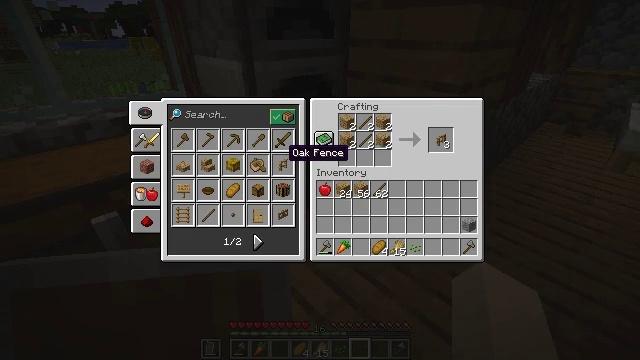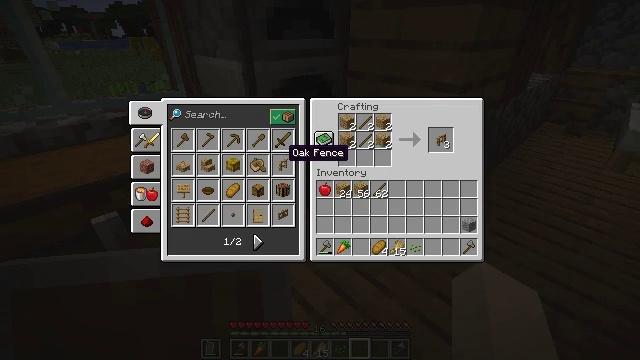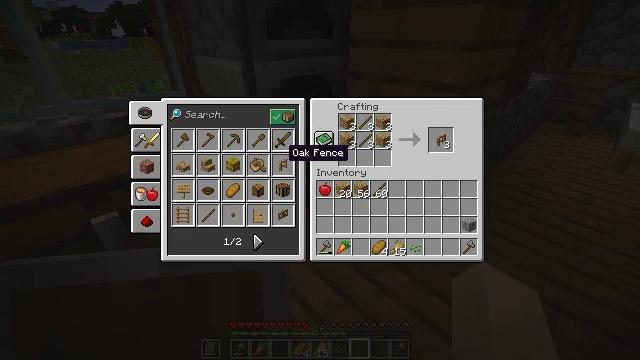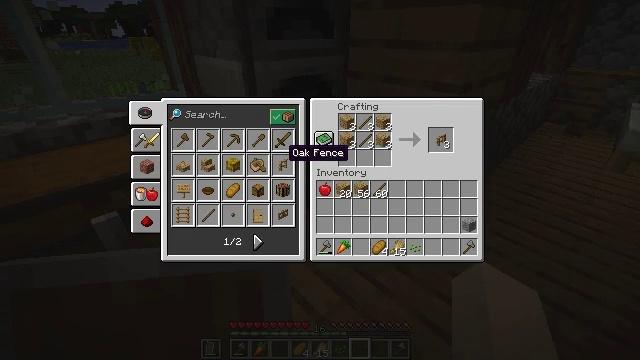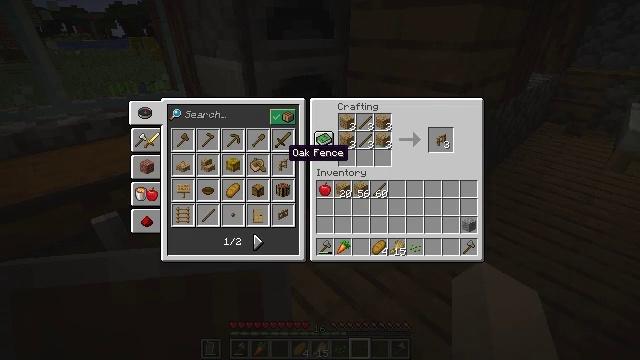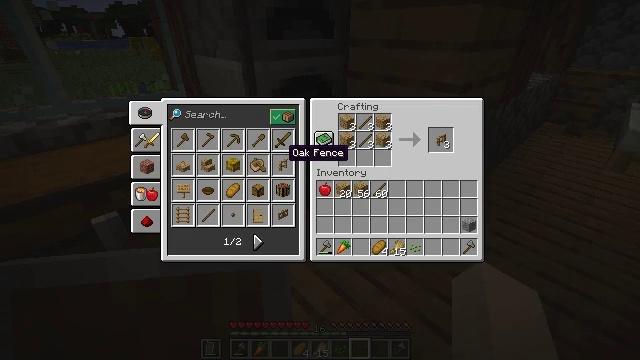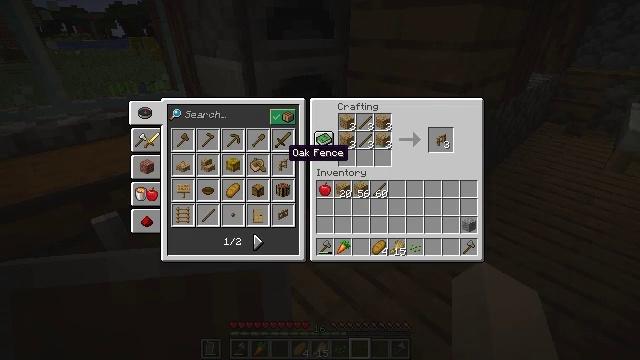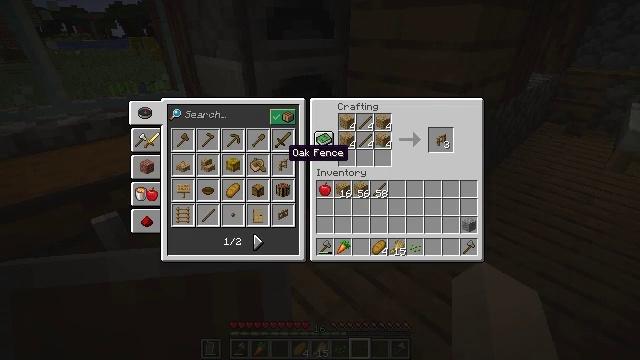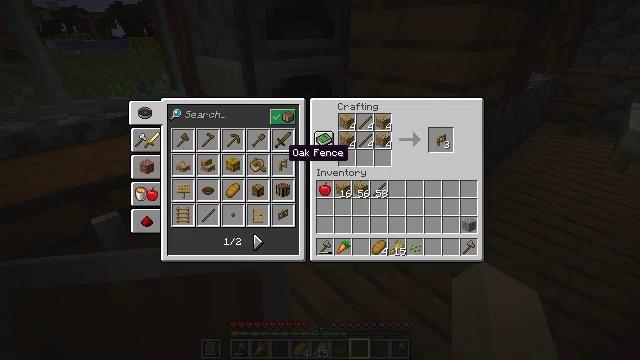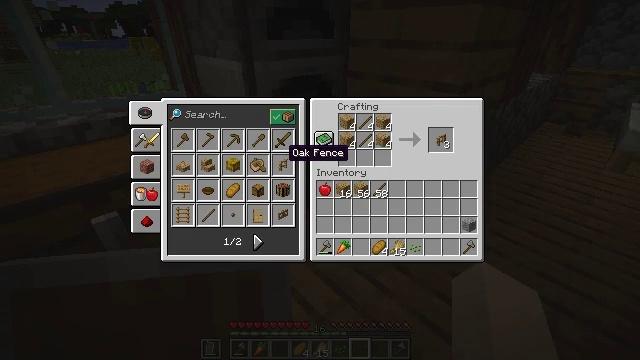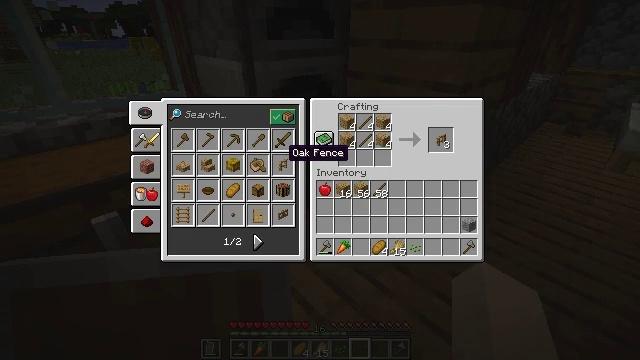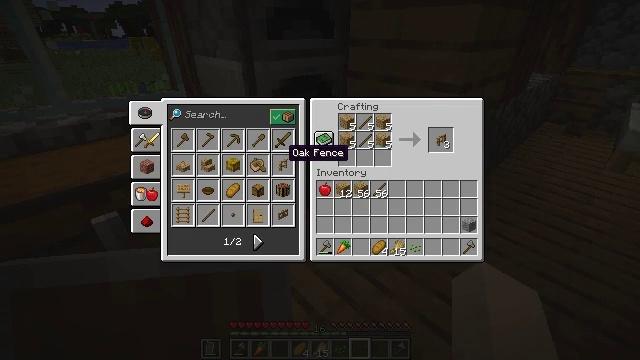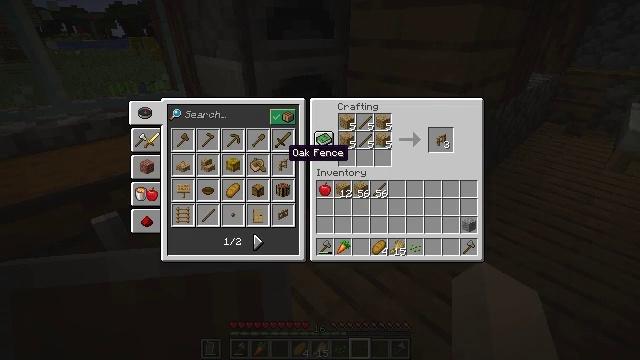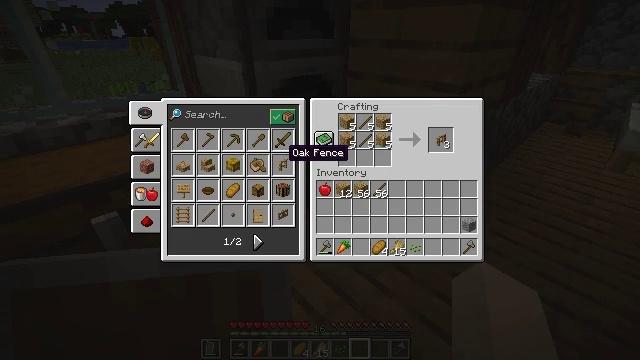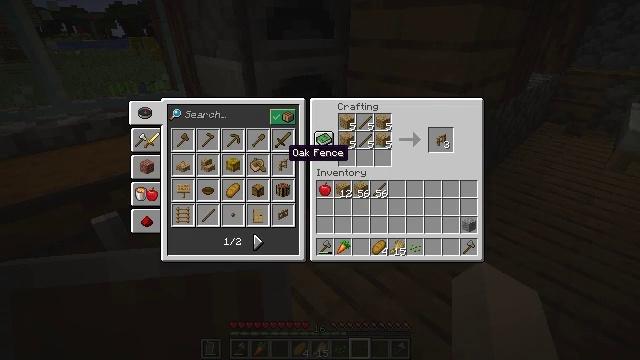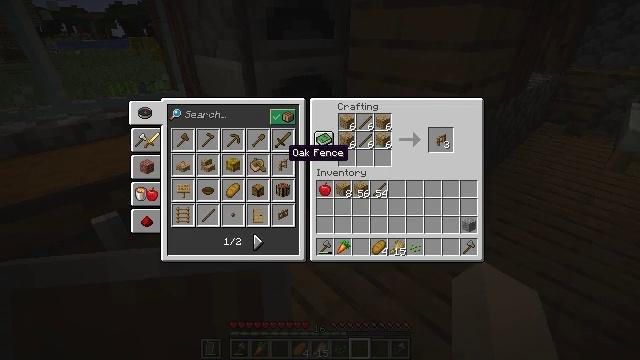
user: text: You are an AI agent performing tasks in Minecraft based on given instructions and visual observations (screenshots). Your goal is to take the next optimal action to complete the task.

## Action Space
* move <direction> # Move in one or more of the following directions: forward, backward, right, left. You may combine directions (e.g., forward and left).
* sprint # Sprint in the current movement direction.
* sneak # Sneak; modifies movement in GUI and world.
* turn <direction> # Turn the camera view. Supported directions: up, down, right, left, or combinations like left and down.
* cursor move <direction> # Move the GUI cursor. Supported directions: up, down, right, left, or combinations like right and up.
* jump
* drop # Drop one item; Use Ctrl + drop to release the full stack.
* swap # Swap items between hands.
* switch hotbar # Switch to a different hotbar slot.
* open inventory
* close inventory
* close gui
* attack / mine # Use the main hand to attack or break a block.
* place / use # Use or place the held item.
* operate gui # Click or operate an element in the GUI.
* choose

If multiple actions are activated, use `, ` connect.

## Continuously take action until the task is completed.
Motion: motion action
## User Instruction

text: Use oak materials and sticks to make an oak fence.
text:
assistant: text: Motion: operate gui
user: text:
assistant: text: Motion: operate gui
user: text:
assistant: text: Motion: operate gui
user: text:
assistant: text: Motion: no_op
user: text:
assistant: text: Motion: operate gui
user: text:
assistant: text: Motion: operate gui
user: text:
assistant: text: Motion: operate gui
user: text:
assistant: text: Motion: no_op
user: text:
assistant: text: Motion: operate gui
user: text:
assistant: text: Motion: operate gui
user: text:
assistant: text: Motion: operate gui
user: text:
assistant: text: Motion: no_op
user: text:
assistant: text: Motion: operate gui
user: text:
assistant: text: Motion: operate gui
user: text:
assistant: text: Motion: operate gui
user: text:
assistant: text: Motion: no_op
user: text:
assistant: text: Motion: operate gui
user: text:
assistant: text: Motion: operate gui
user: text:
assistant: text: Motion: operate gui
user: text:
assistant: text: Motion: no_op
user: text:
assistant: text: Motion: operate gui
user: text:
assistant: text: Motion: operate gui
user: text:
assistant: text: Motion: operate gui
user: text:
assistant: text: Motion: operate gui
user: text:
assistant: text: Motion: no_op
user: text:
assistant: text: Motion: no_op
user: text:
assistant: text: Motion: no_op
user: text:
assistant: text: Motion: no_op
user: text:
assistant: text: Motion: no_op
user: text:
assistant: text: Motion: no_op